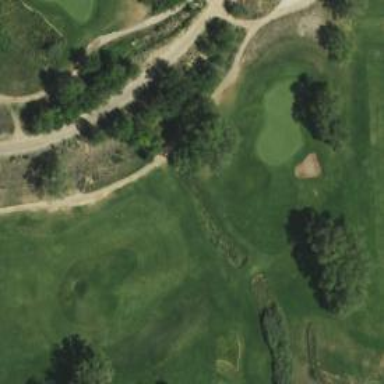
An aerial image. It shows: Path bridge over golf path.